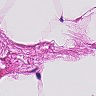
Metastatic tissue present: no